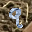
Label: 9